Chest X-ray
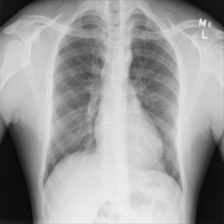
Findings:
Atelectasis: negative
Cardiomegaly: negative
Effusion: negative
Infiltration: negative
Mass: negative
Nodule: negative
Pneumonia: negative
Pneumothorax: negative
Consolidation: negative
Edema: negative
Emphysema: negative
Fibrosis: negative
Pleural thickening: negative
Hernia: negative